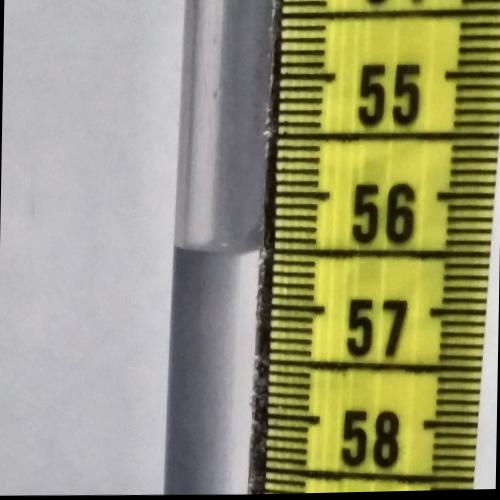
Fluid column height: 56.5 cm